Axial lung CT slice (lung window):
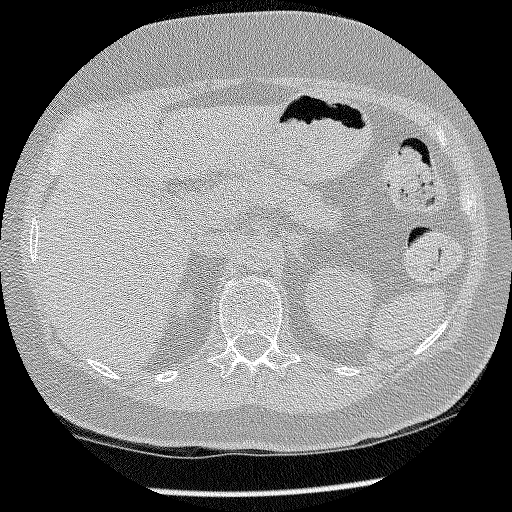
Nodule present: no